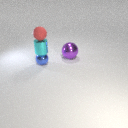
small cyan metal cylinder below small red rubber sphere